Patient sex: M
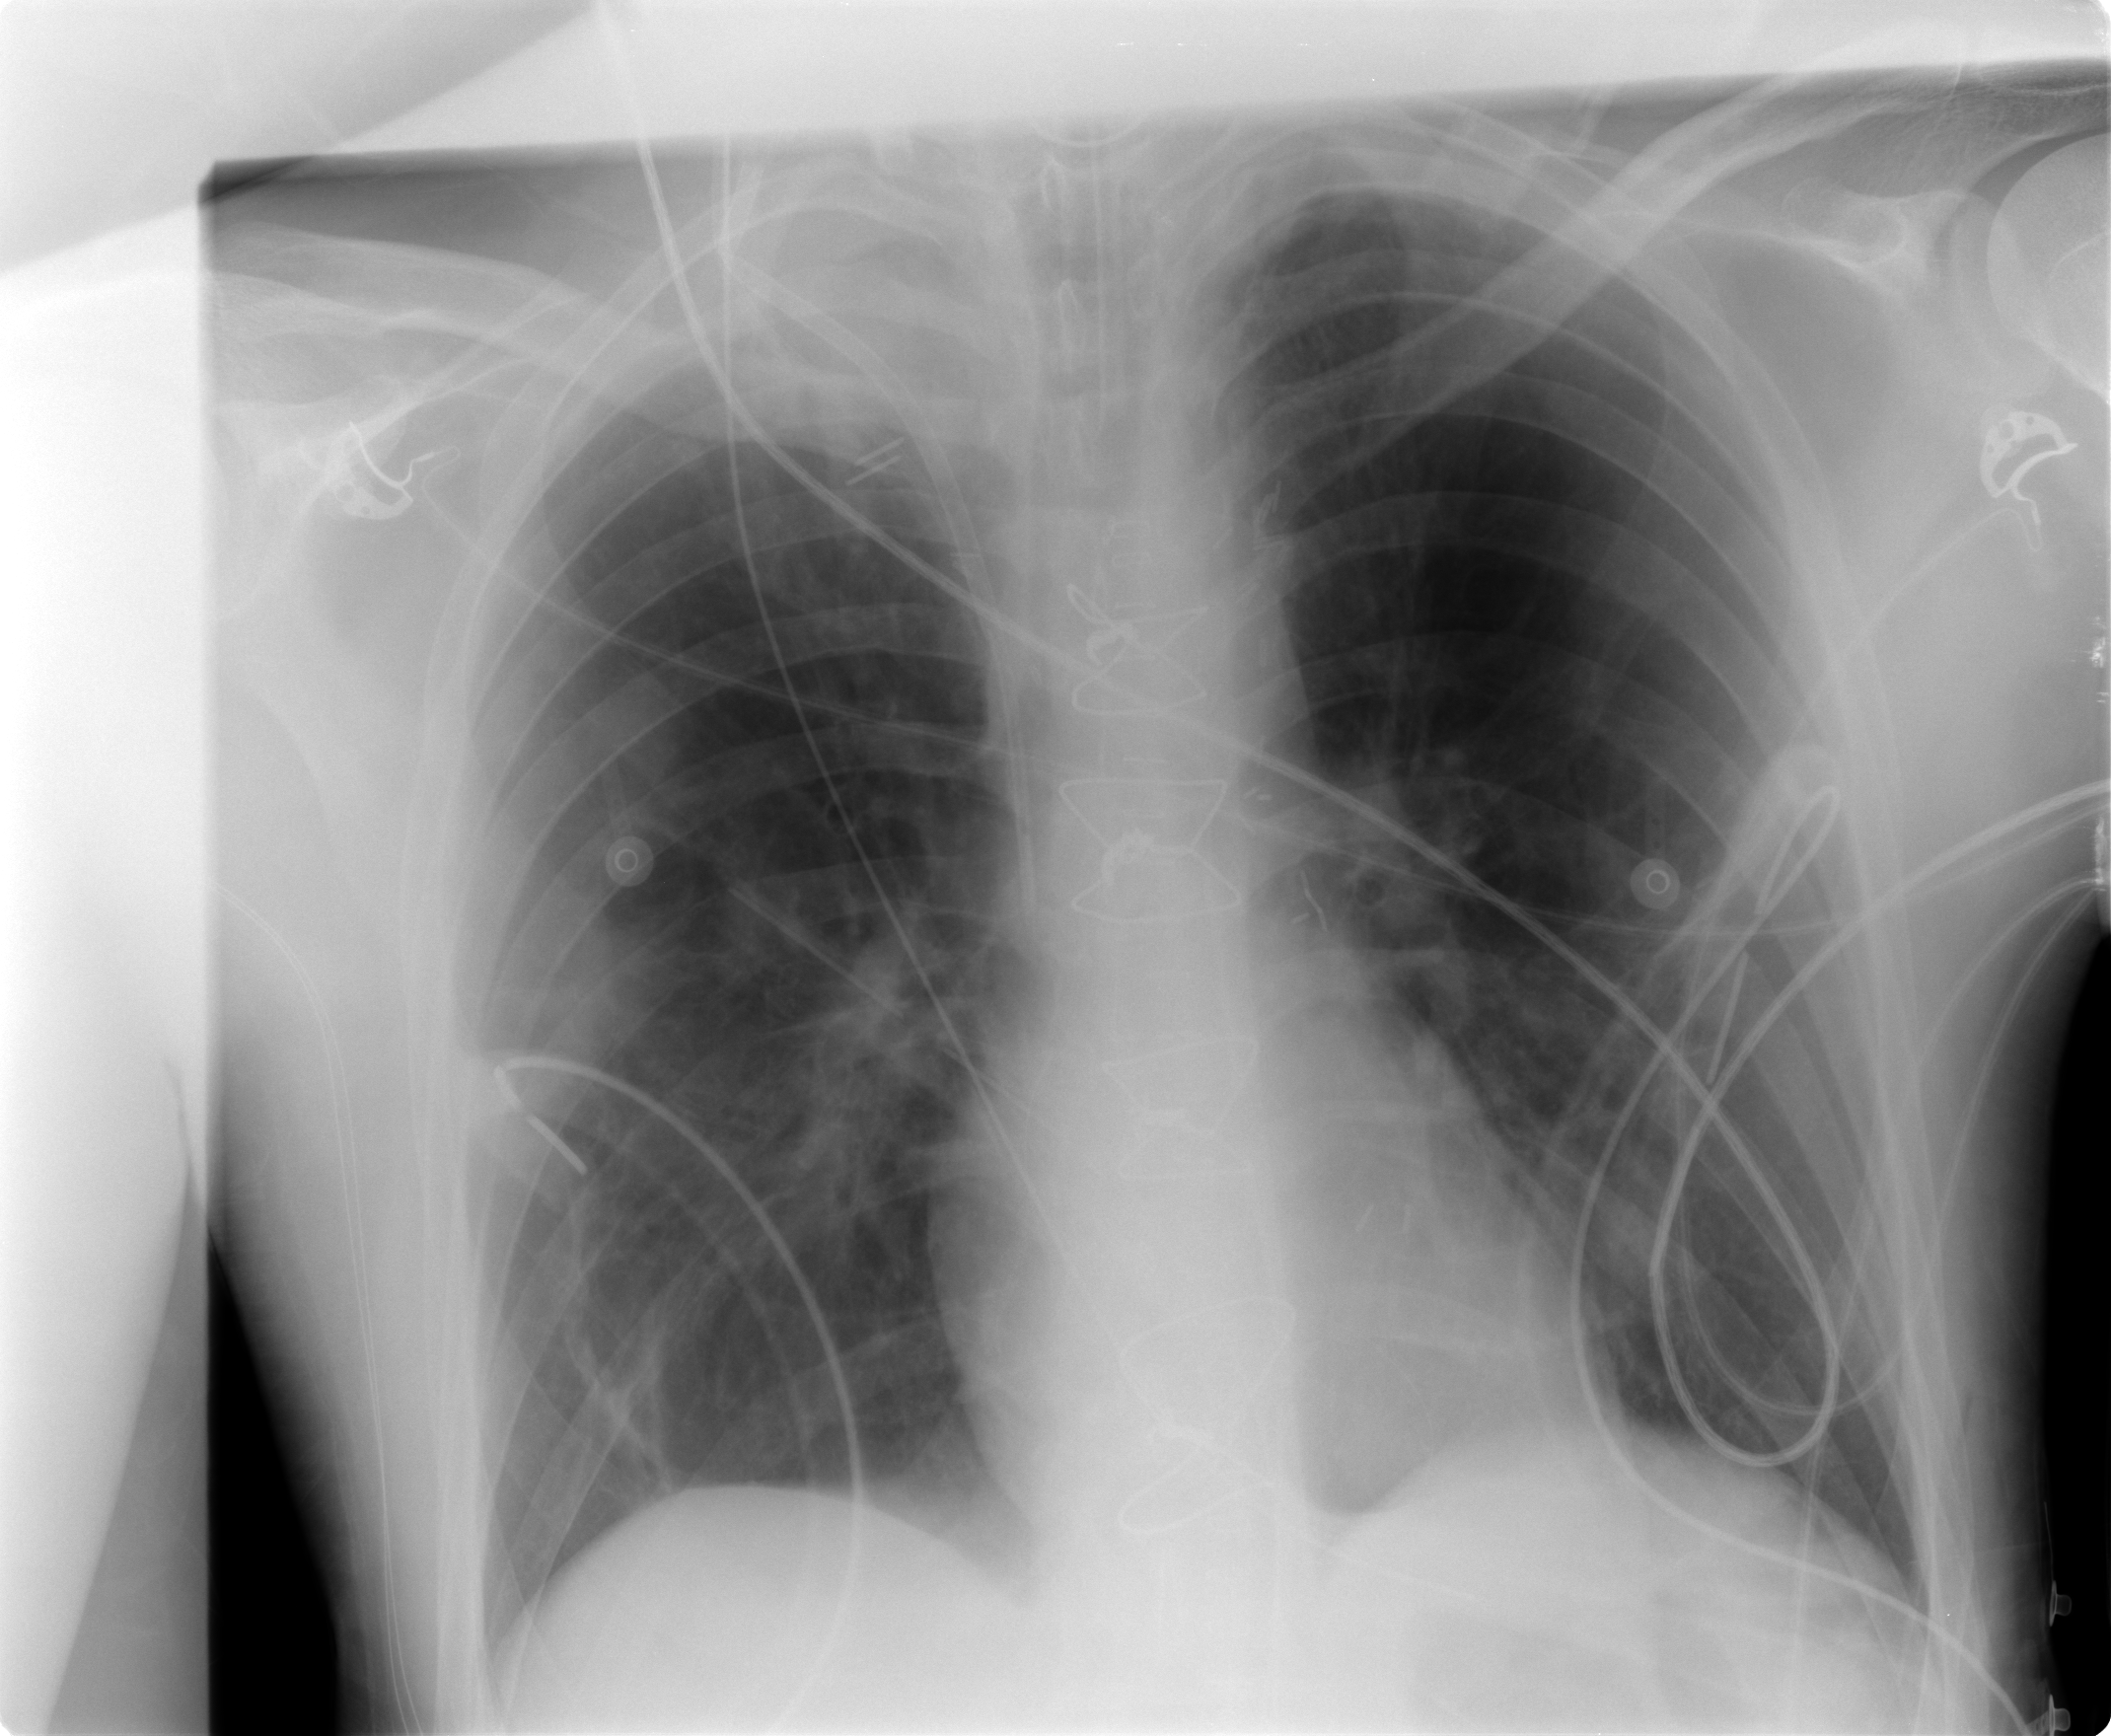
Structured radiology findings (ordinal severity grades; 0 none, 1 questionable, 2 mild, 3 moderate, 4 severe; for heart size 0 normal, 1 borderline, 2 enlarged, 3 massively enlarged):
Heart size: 0
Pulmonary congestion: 0
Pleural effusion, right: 0
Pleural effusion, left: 0
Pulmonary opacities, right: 0
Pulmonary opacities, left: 0
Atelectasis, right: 2
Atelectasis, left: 0